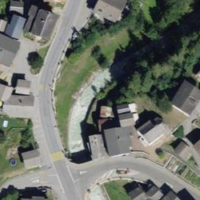
EUNIS habitat code: 54
Species observed at this site:
Saxifraga paniculata
Cyanistes caeruleus
Parus major
Streptopelia decaocto
Pica pica
Phoenicurus ochruros
Garrulus glandarius
Fringilla coelebs
Ptyonoprogne rupestris
Picus viridis
Corvus corax
Motacilla alba
Carduelis carduelis
Turdus merula